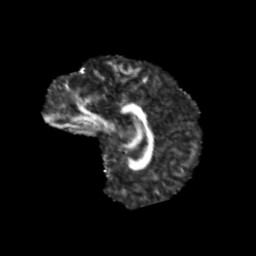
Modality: FA
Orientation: sagittal
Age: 10
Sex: female
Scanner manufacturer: siemens
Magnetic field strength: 3 T
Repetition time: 3.8 s
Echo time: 0.07 s